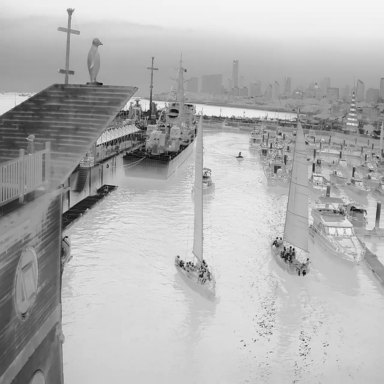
There are 17 objects shown in the infrared image, including three sailboats, and 14 canoes.